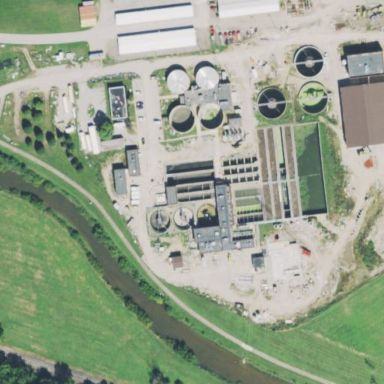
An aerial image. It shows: Water works facility.